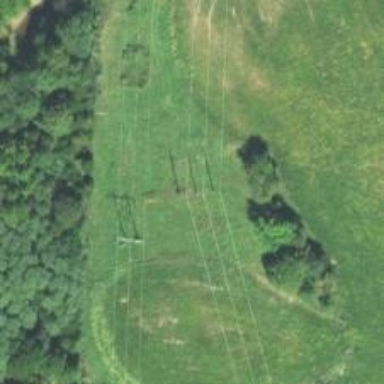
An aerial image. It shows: H-frame power tower design.